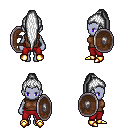
a pixel art fantasy rpg character, female body template, dark elf, purple skin, brown sleeveless shirt, red pants, white extra-long topknot hairstyle, gold boots, shield, four views (front, back, left, right), 2x2 character sprite sheet, small pixel art, hard edges, no anti-aliasing